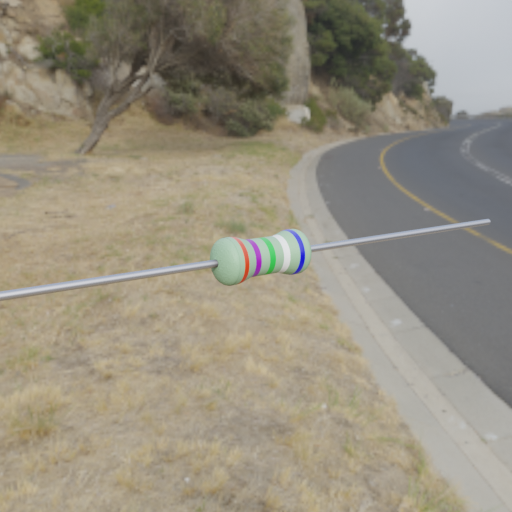
Resistor colour bands (in order): red, violet, green, white, blue